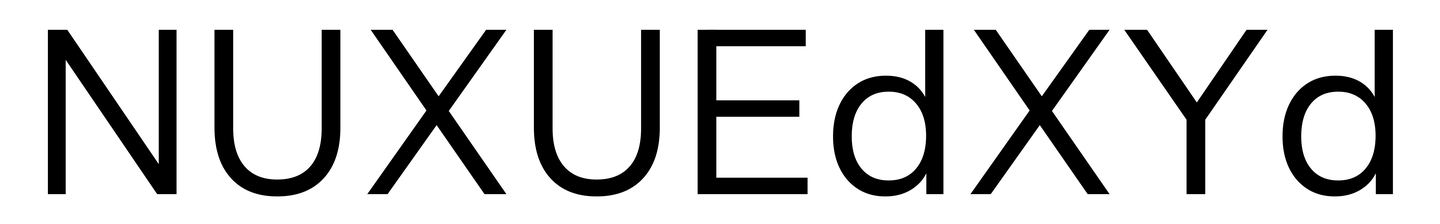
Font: InstrumentSans_Regular